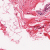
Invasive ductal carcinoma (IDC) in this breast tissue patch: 0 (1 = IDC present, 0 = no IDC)